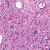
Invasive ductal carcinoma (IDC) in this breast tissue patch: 0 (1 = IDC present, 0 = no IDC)